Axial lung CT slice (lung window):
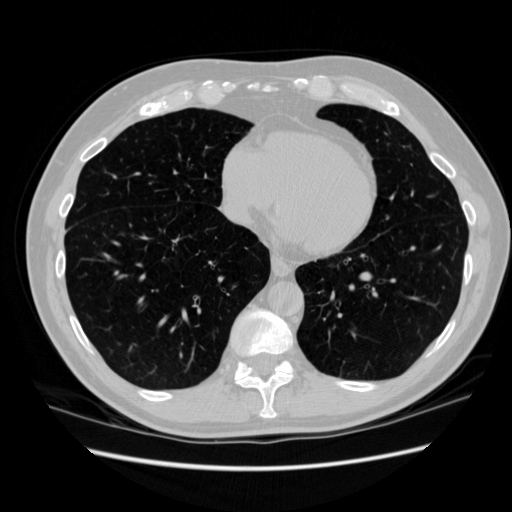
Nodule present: no